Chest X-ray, PA view. Patient: 10 years old, sex F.
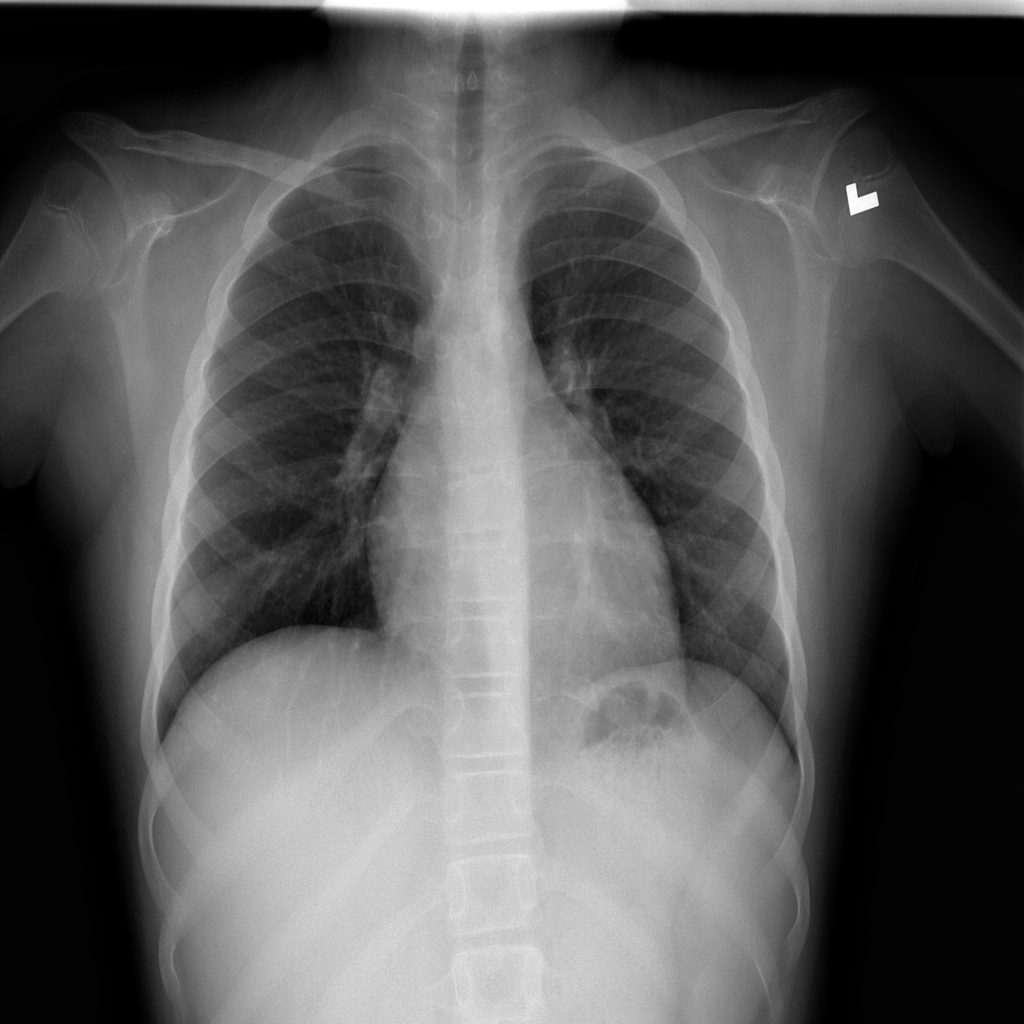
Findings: No Finding